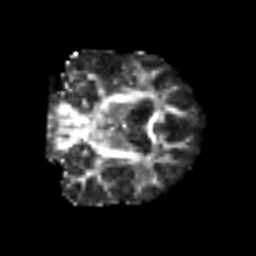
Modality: FA
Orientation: coronal
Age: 66
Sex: female
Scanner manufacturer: siemens
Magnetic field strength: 3 T
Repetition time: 6.1 s
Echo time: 0.101 s